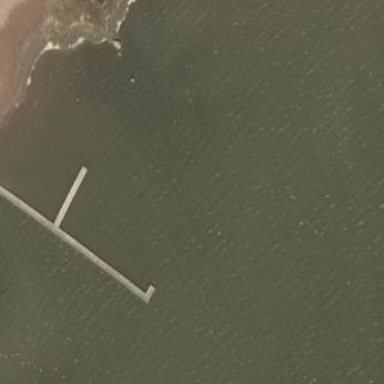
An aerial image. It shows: Man-made pier.